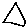
Label: triangle